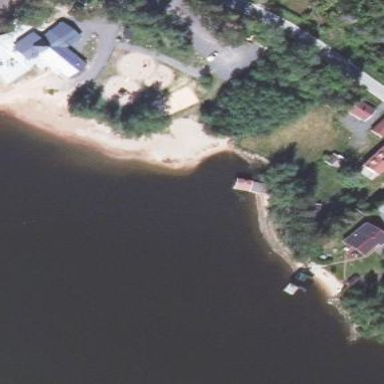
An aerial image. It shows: Beach resort.